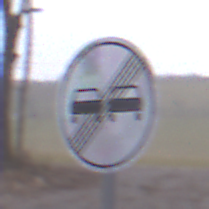
Verkehrszeichen: EndeUeberholverbot
Umgebung: Outdoor, Nature
Tageszeit: Midday
Wetter: Overcast
Licht: Natural
Jahreszeit: Autumn
Kontrast: LowContrast